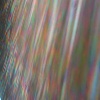
Label: sunburn